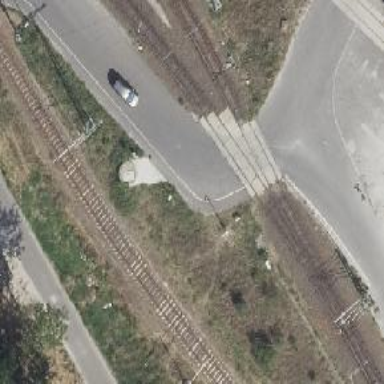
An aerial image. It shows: Level crossing along the railway.